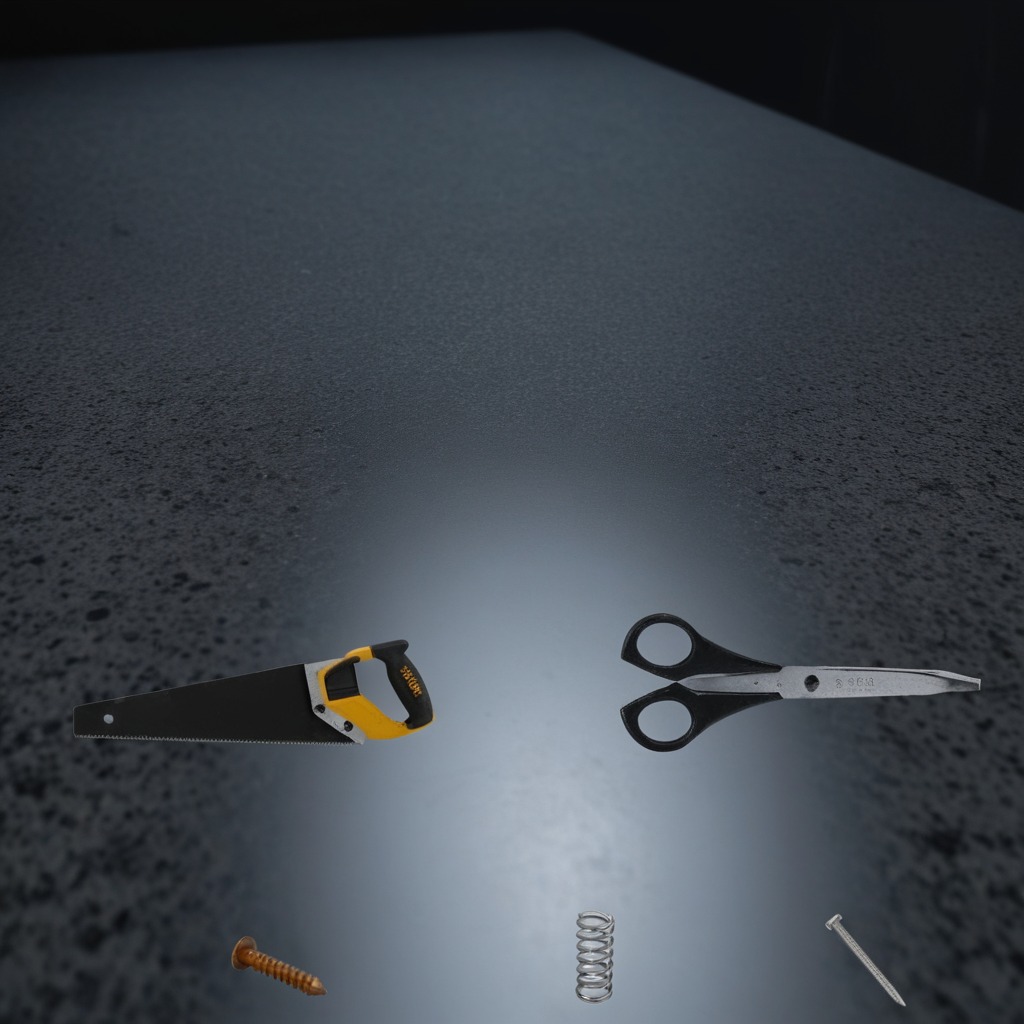
A machine screw, an iron nail, a coiled metal spring, a handheld metal saw, and a pair of scissors are lying on the clean granite table inside a workshop at night.